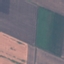
Label: AnnualCrop